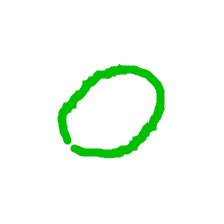
Shape: circle